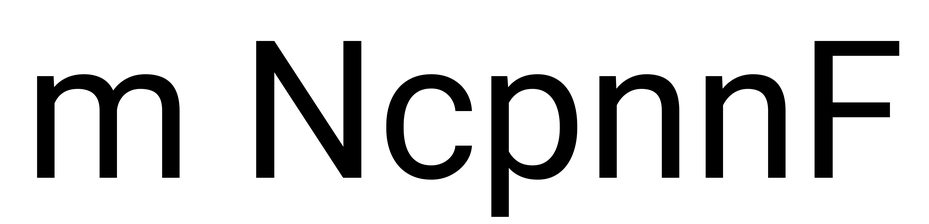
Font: Roboto_Regular